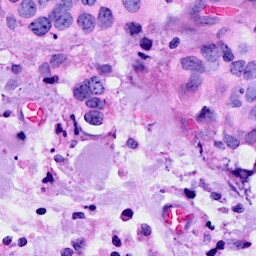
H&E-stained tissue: Breast